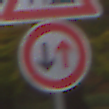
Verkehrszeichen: VorrangDesGegenverkehrs
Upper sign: Arbeitsstelle
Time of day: Midday
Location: Outdoor (Nature)
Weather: Overcast
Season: Autumn
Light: Natural